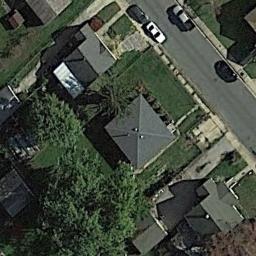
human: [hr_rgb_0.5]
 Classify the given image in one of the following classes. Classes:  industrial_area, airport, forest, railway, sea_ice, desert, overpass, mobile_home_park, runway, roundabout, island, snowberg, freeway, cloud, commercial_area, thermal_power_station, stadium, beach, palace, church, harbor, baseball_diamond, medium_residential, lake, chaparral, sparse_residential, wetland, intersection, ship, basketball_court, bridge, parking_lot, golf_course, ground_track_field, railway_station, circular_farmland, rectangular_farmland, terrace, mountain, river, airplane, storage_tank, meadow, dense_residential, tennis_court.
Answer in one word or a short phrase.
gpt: medium_residential